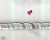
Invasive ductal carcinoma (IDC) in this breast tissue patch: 0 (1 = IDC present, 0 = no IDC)